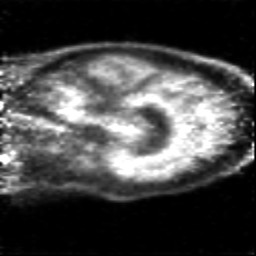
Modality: PET
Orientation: sagittal
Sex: female
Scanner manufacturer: siemens